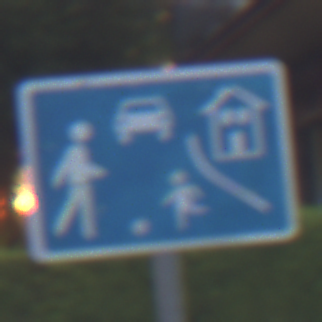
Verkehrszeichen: BeginnVerkehrsberuhigterBereich
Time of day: SunriseSunset
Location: Outdoor (Urban)
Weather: Clear
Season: NotSpecified
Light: Natural